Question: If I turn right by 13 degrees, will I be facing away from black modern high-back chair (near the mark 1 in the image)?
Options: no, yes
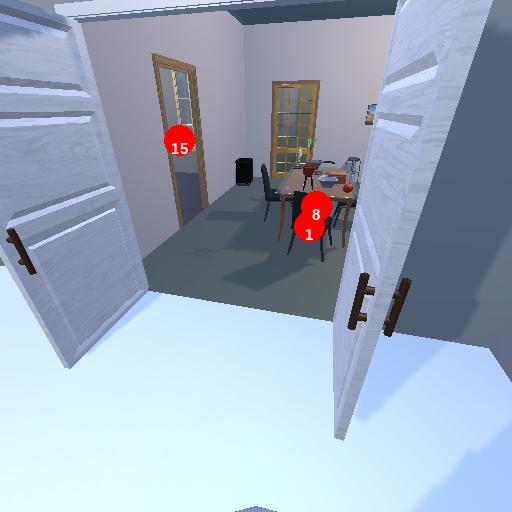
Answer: no